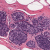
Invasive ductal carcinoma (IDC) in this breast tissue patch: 0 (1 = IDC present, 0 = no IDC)